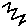
Label: zigzag